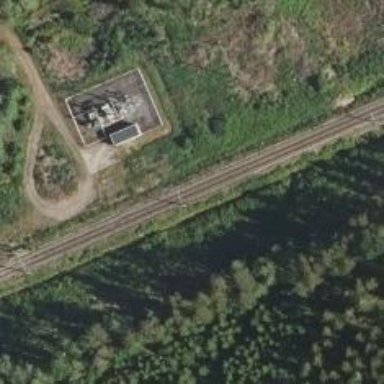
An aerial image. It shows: Railway signal with catenary mast.